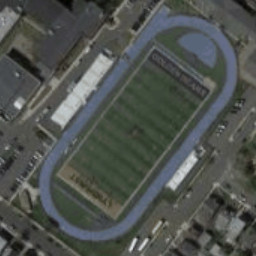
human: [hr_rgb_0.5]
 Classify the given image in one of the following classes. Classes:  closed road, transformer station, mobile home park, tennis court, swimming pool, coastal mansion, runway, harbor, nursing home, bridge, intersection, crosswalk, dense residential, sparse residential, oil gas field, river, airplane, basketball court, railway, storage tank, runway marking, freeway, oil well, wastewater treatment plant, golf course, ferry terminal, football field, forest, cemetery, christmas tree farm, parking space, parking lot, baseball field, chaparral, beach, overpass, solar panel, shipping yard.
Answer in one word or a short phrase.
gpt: football field